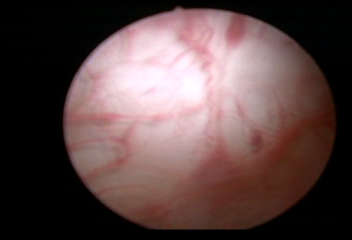
Modality: WLC
Class: Normal mucosa
Bladder cancer association: No